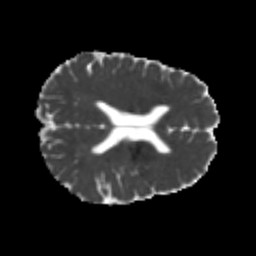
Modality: MD
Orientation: axial
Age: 22
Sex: male
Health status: healthy
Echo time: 0.074 s